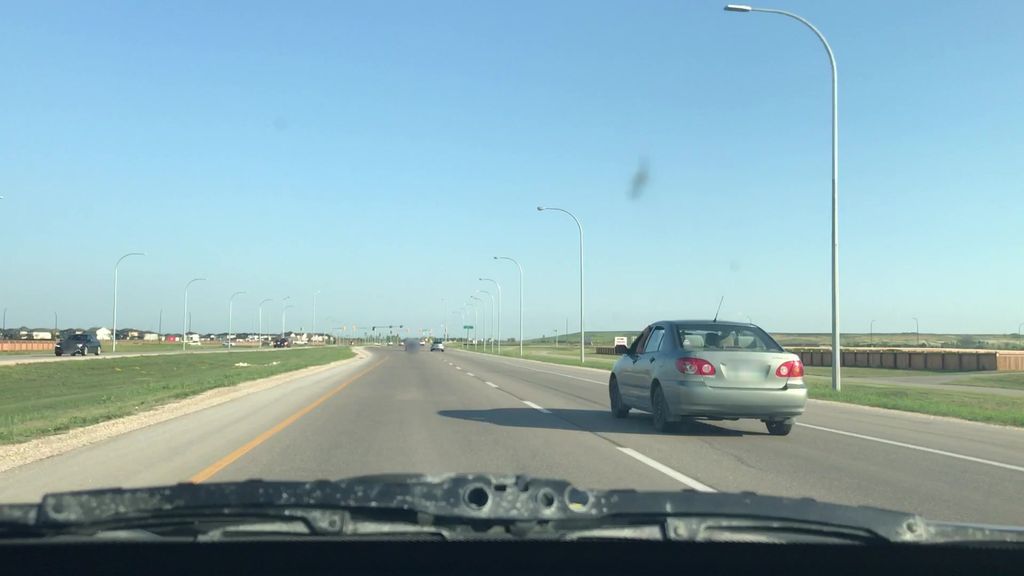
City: winnipeg